Question: Right now trying to implement a VBA module in Excel 2011 for Mac I found through the interwebs. The following module fails on the third line where you see 'As String':
'''
Option Explicit
Public Function MD5Hash( _
ByVal strText As String) _
As String
' Create and return MD5 signature from strText.
' Signature has a length of 32 characters.
'
' 2005-11-21. Cactus Data ApS, CPH.
Dim cMD5 As New clsMD5
Dim strSignature As String
' Calculate MD5 hash.
strSignature = cMD5.MD5(strText)
' Return MD5 signature.
MD5Hash = strSignature
Set cMD5 = Nothing
End Function
Public Function IsMD5( _
ByVal strText As String, _
ByVal strMD5 As String) _
As Boolean
' Checks if strMD5 is the MD5 signature of strText.
' Returns True if they match.
' Note: strText is case sensitive while strMD5 is not.
'
' 2005-11-21. Cactus Data ApS, CPH.
Dim booMatch As Boolean
booMatch = (StrComp(strMD5, MD5Hash(strText), vbTextCompare) = 0)
IsMD5 = booMatch
End Function
'''

Hopefully someone can help chime in, since this is my first time playing with VBA. Appreciate the help!
The error message text:
> User-defined type not defined
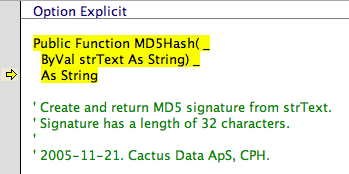
Answer: I figured out the problem, looks like my lack of knowledge of the interface with VBA. Turns out my 'Class Module' was not named properly. I ended up rebuilding the module from scratch and VBA was able to give me a different error on a different line, pointing to a reference to 'clsMD5'. Here's how I fixed it:
1) Open the VBA "window" by pressing 'alt+F11'
2) Use the "Properties" window to edit the name of the class module, in the problem above I needed to change the name to 'clsMD5'